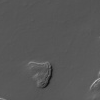
Atmospheric dust classification: not_dusty